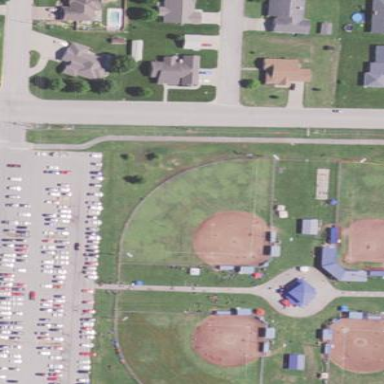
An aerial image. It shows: Baseball pitch for leisure and sports activities.